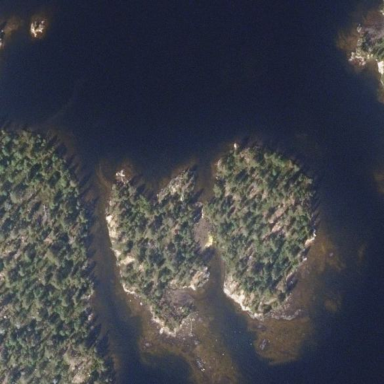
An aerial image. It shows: Islet.